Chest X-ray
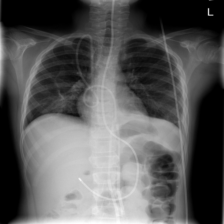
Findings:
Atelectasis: negative
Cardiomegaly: negative
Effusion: negative
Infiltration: negative
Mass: negative
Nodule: negative
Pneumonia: negative
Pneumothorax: negative
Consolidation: negative
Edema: negative
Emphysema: negative
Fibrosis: negative
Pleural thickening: negative
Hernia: negative